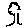
Label: tree